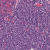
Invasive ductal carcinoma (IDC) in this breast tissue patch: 1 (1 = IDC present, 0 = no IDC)